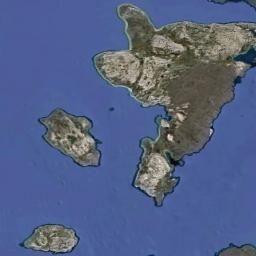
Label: island